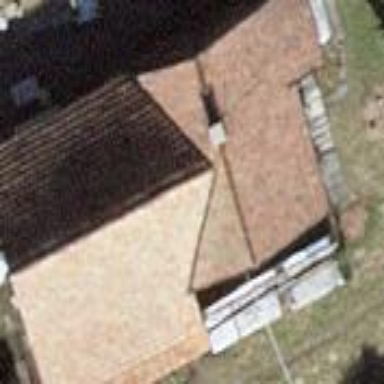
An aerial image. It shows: Detached building.